Field crop: maize
Growth stage: 2
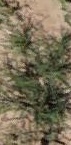
Species: salsola